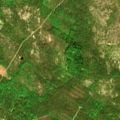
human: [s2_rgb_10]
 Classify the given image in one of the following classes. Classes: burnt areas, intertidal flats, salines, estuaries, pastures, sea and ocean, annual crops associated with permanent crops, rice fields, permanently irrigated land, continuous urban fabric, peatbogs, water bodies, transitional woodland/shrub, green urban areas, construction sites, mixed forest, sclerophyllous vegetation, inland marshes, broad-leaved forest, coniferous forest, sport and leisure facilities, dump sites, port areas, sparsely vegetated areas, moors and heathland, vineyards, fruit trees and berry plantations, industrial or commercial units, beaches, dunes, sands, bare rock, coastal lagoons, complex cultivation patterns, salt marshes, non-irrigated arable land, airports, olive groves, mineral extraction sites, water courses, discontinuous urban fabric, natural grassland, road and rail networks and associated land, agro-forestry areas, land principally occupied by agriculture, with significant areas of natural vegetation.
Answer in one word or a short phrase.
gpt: non-irrigated arable land, coniferous forest, transitional woodland/shrub